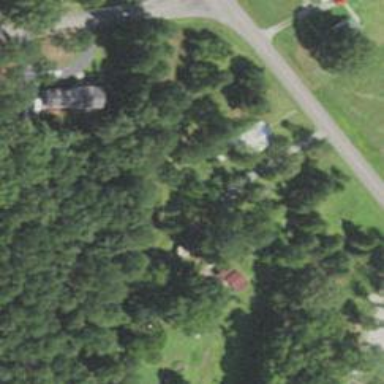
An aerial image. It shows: Driveway.